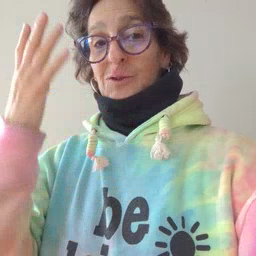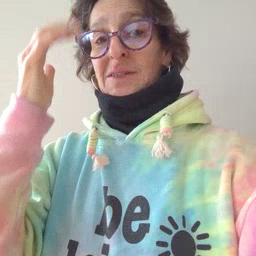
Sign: tree